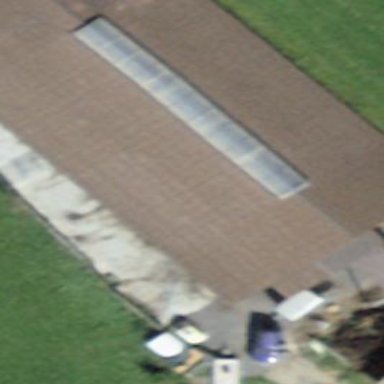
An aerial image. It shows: Rural barn.